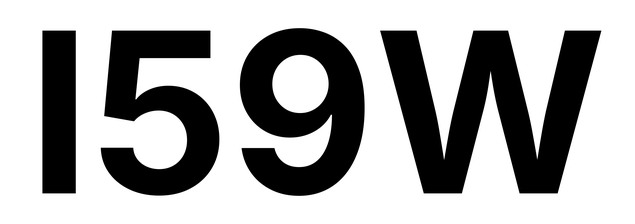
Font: Inter_Bold